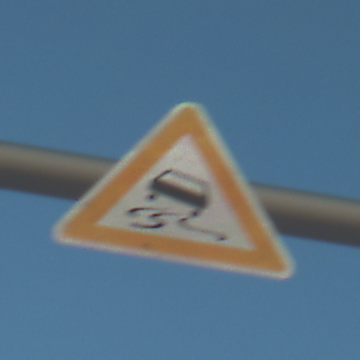
Verkehrszeichen: SchleuderOderRutschgefahr
Umgebung: Outdoor, Beach
Tageszeit: SunriseSunset
Wetter: Clear
Licht: Natural
Jahreszeit: NotSpecified
Kontrast: HighContrast